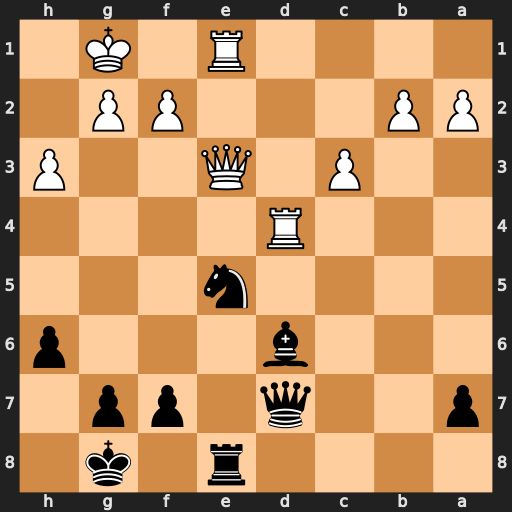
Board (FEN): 4r1k1/p2q1pp1/3b3p/4n3/3R4/2P1Q2P/PP3PP1/4R1K1
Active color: b
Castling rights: -
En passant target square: -
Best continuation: Nf3+ gxf3 Rxe3